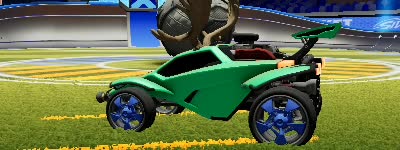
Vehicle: octane